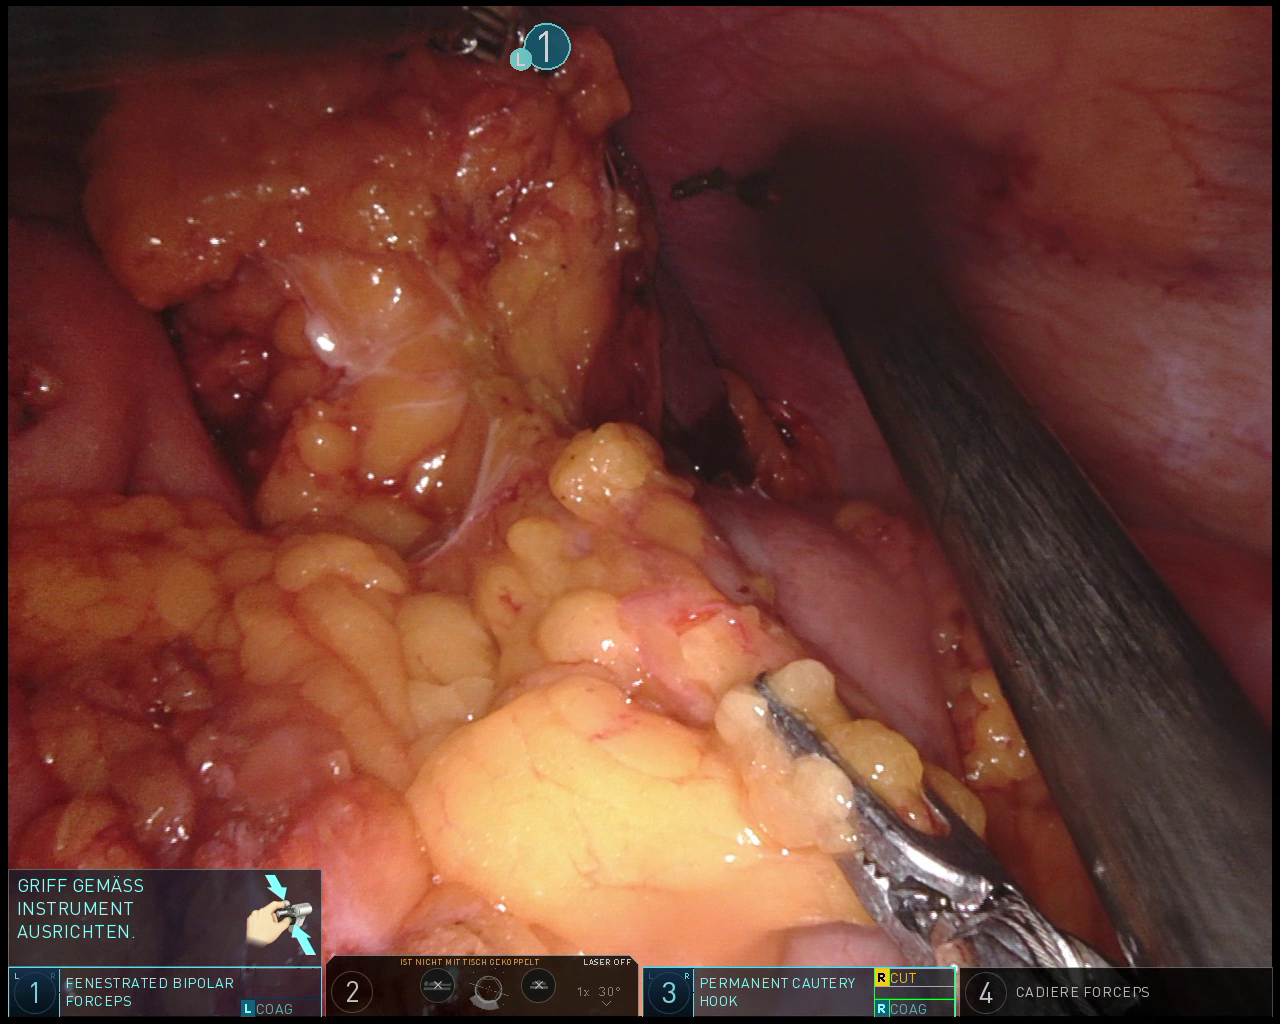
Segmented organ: spleen
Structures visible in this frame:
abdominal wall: yes
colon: yes
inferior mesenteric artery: no
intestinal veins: no
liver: no
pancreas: no
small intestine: no
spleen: yes
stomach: no
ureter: no
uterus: no
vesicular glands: no